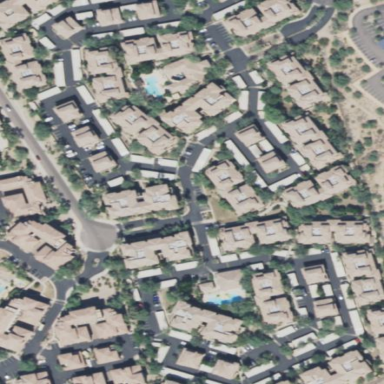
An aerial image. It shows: Residential area with apartments.